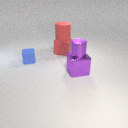
small blue rubber cube to the left of large purple metal cube